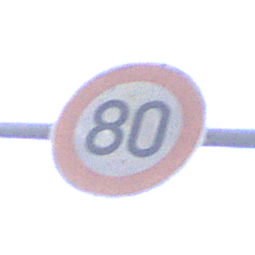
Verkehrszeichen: Geschwindigkeit80
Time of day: MorningAfternoon
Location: Outdoor (Suburban)
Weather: PartlyCloudy
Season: NotSpecified
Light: Natural